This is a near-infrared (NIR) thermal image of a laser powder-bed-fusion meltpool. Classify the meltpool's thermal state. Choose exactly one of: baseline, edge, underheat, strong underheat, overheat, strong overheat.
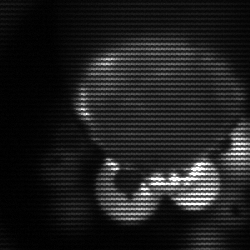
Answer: edge